The plot is a time-scale (wavelet) decomposition of a bearing vibration signal. What is the most likely bearing condition (normal, inner_race, outer_race, ball)?
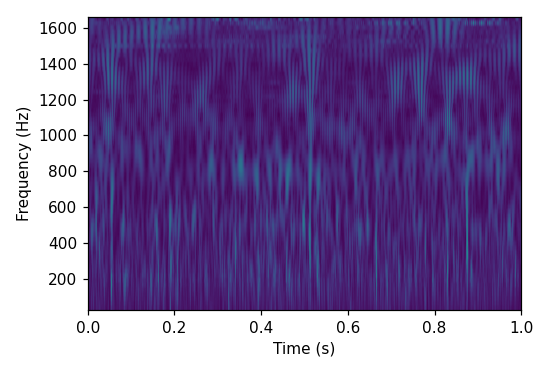
Answer: inner_race